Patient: sex M, age 47
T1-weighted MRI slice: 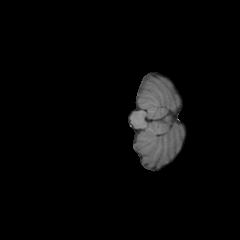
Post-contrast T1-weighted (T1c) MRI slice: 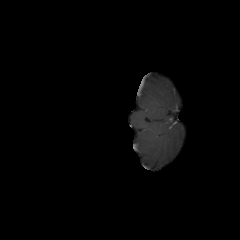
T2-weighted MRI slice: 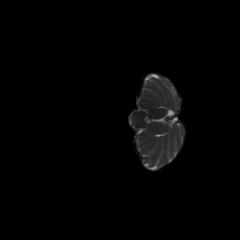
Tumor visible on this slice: no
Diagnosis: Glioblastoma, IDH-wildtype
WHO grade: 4